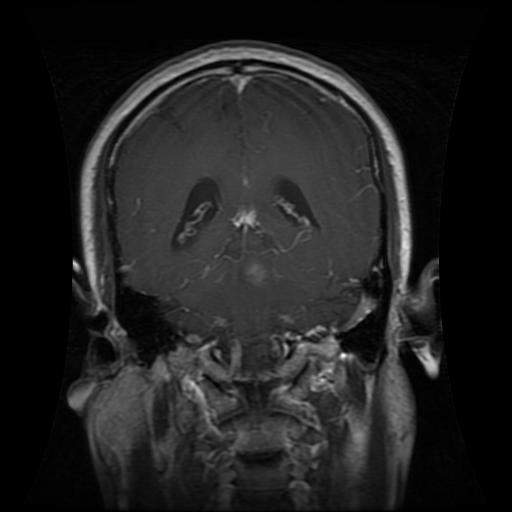
Label: glioma